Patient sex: M
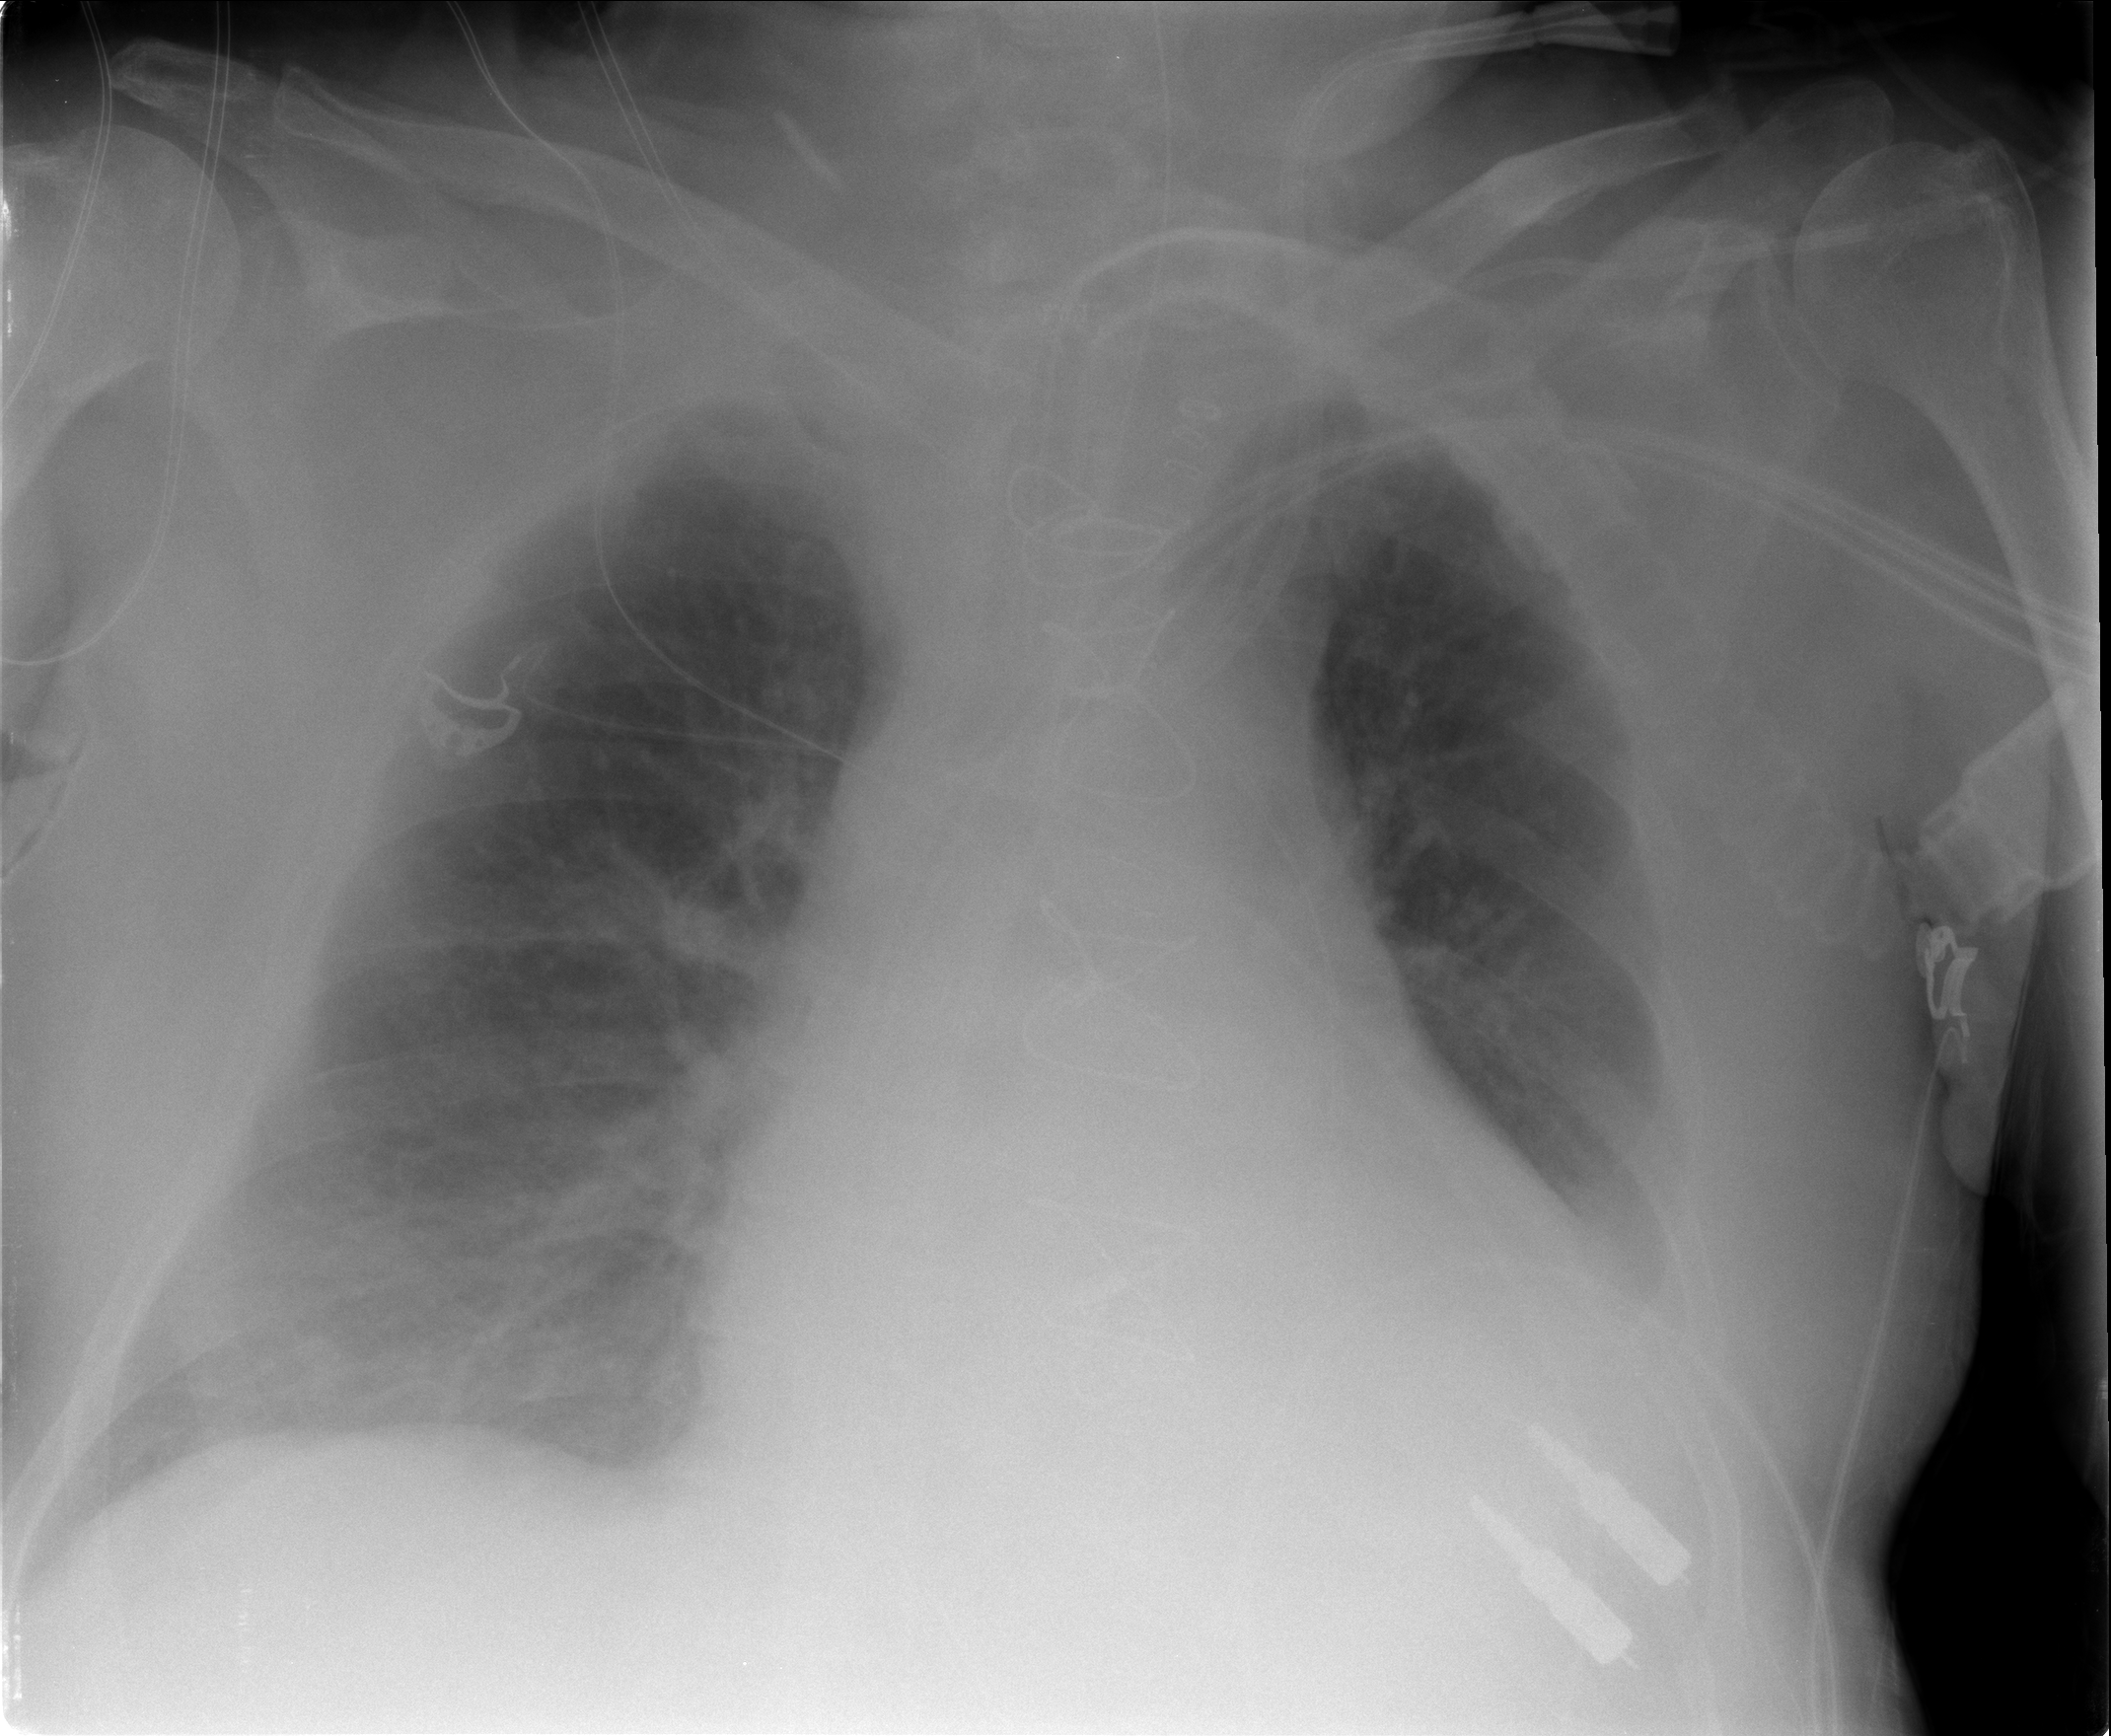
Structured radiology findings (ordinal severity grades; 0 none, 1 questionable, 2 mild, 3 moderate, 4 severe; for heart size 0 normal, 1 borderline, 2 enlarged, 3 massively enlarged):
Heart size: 2
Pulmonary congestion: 1
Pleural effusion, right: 2
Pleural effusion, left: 2
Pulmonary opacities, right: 2
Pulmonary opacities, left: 0
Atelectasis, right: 2
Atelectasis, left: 2